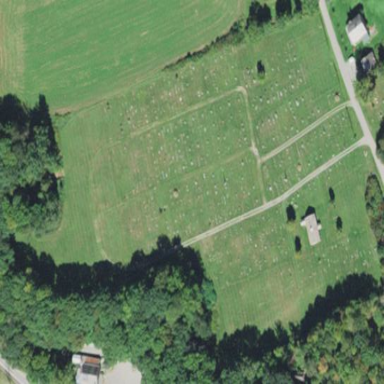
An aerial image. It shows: Grave yard.